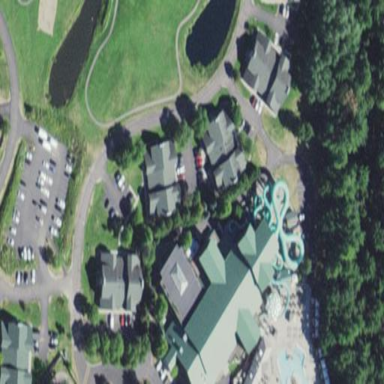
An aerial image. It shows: Water park building.